Question: I have the following json response:
'''
[{"id":16,"name":"Madrid","country_id":2,"created_at":"2015-03-30T14:46:13.917Z","updated_at":"2015-03-30T14:46:13.917Z"},{"id":17,"name":"Barcelona","country_id":2,"created_at":"2015-03-30T14:46:13.920Z","updated_at":"2015-03-30T14:46:13.920Z"},{"id":18,"name":"Valencia","country_id":2,"created_at":"2015-03-30T14:46:13.923Z","updated_at":"2015-03-30T14:46:13.923Z"},{"id":19,"name":"Sevilla","country_id":2,"created_at":"2015-03-30T14:46:13.925Z","updated_at":"2015-03-30T14:46:13.925Z"},{"id":20,"name":"Zaragoza","country_id":2,"created_at":"2015-03-30T14:46:13.928Z","updated_at":"2015-03-30T14:46:13.928Z"},{"id":21,"name":"Malaga","country_id":2,"created_at":"2015-03-30T14:46:13.931Z","updated_at":"2015-03-30T14:46:13.931Z"},{"id":22,"name":"Las Palmas de Gran Canaria","country_id":2,"created_at":"2015-03-30T14:46:13.934Z","updated_at":"2015-03-30T14:46:13.934Z"},{"id":23,"name":"Bilbao","country_id":2,"created_at":"2015-03-30T14:46:13.937Z","updated_at":"2015-03-30T14:46:13.937Z"},{"id":24,"name":"Murcia","country_id":2,"created_at":"2015-03-30T14:46:13.940Z","updated_at":"2015-03-30T14:46:13.940Z"},{"id":25,"name":"Valladolid","country_id":2,"created_at":"2015-03-30T14:46:13.942Z","updated_at":"2015-03-30T14:46:13.942Z"},{"id":26,"name":"Cordoba","country_id":2,"created_at":"2015-03-30T14:46:13.945Z","updated_at":"2015-03-30T14:46:13.945Z"},{"id":27,"name":"Palma de Mallorca","country_id":2,"created_at":"2015-03-30T14:46:13.948Z","updated_at":"2015-03-30T14:46:13.948Z"},{"id":28,"name":"Vigo","country_id":2,"created_at":"2015-03-30T14:46:13.951Z","updated_at":"2015-03-30T14:46:13.951Z"},{"id":29,"name":"Alicante","country_id":2,"created_at":"2015-03-30T14:46:13.954Z","updated_at":"2015-03-30T14:46:13.954Z"},{"id":30,"name":"Gijon","country_id":2,"created_at":"2015-03-30T14:46:13.957Z","updated_at":"2015-03-30T14:46:13.957Z"},{"id":31,"name":"Hospital et de Llobregat","country_id":2,"created_at":"2015-03-30T14:46:13.960Z","updated_at":"2015-03-30T14:46:13.960Z"},{"id":32,"name":"La Coruna","country_id":2,"created_at":"2015-03-30T14:46:13.962Z","updated_at":"2015-03-30T14:46:13.962Z"},{"id":33,"name":"Vitoria-Gasteiz ","country_id":2,"created_at":"2015-03-30T14:46:13.966Z","updated_at":"2015-03-30T14:46:13.966Z"},{"id":34,"name":"Badalona","country_id":2,"created_at":"2015-03-30T14:46:13.969Z","updated_at":"2015-03-30T14:46:13.969Z"},{"id":35,"name":"Santa Cruz de Tenerife","country_id":2,"created_at":"2015-03-30T14:46:13.971Z","updated_at":"2015-03-30T14:46:13.971Z"},{"id":36,"name":"Oviedo","country_id":2,"created_at":"2015-03-30T14:46:13.974Z","updated_at":"2015-03-30T14:46:13.974Z"},{"id":37,"name":"Mostoles","country_id":2,"created_at":"2015-03-30T14:46:13.977Z","updated_at":"2015-03-30T14:46:13.977Z"},{"id":38,"name":"Elche","country_id":2,"created_at":"2015-03-30T14:46:13.981Z","updated_at":"2015-03-30T14:46:13.981Z"},{"id":39,"name":"Sabadell","country_id":2,"created_at":"2015-03-30T14:46:13.985Z","updated_at":"2015-03-30T14:46:13.985Z"},{"id":40,"name":"Santander","country_id":2,"created_at":"2015-03-30T14:46:13.988Z","updated_at":"2015-03-30T14:46:13.988Z"},{"id":41,"name":"Jerez de la Frontera","country_id":2,"created_at":"2015-03-30T14:46:13.991Z","updated_at":"2015-03-30T14:46:13.991Z"},{"id":42,"name":"San Sebastian","country_id":2,"created_at":"2015-03-30T14:46:13.994Z","updated_at":"2015-03-30T14:46:13.994Z"},{"id":43,"name":"Leganes","country_id":2,"created_at":"2015-03-30T14:46:13.997Z","updated_at":"2015-03-30T14:46:13.997Z"},{"id":44,"name":"Almeria","country_id":2,"created_at":"2015-03-30T14:46:14.000Z","updated_at":"2015-03-30T14:46:14.000Z"},{"id":45,"name":"Cartagena","country_id":2,"created_at":"2015-03-30T14:46:14.003Z","updated_at":"2015-03-30T14:46:14.003Z"},{"id":46,"name":"Tarrasa","country_id":2,"created_at":"2015-03-30T14:46:14.006Z","updated_at":"2015-03-30T14:46:14.006Z"},{"id":47,"name":"Alcala de Henares","country_id":2,"created_at":"2015-03-30T14:46:14.008Z","updated_at":"2015-03-30T14:46:14.008Z"},{"id":48,"name":"Fuenlabrada","country_id":2,"created_at":"2015-03-30T14:46:14.012Z","updated_at":"2015-03-30T14:46:14.012Z"},{"id":49,"name":"Pamplona","country_id":2,"created_at":"2015-03-30T14:46:14.015Z","updated_at":"2015-03-30T14:46:14.015Z"},{"id":50,"name":"Burgos","country_id":2,"created_at":"2015-03-30T14:46:14.018Z","updated_at":"2015-03-30T14:46:14.018Z"},{"id":51,"name":"Salamanca","country_id":2,"created_at":"2015-03-30T14:46:14.021Z","updated_at":"2015-03-30T14:46:14.021Z"},{"id":52,"name":"Albacete","country_id":2,"created_at":"2015-03-30T14:46:14.024Z","updated_at":"2015-03-30T14:46:14.024Z"},{"id":53,"name":"Leon","country_id":2,"created_at":"2015-03-30T14:46:14.027Z","updated_at":"2015-03-30T14:46:14.027Z"},{"id":54,"name":"Getafe","country_id":2,"created_at":"2015-03-30T14:46:14.030Z","updated_at":"2015-03-30T14:46:14.030Z"},{"id":55,"name":"Alcorcon","country_id":2,"created_at":"2015-03-30T14:46:14.033Z","updated_at":"2015-03-30T14:46:14.033Z"},{"id":56,"name":"Cadiz","country_id":2,"created_at":"2015-03-30T14:46:14.035Z","updated_at":"2015-03-30T14:46:14.035Z"},{"id":57,"name":"Huelva","country_id":2,"created_at":"2015-03-30T14:46:14.038Z","updated_at":"2015-03-30T14:46:14.038Z"},{"id":58,"name":"Castellon de la Plana","country_id":2,"created_at":"2015-03-30T14:46:14.041Z","updated_at":"2015-03-30T14:46:14.041Z"},{"id":59,"name":"Badajoz","country_id":2,"created_at":"2015-03-30T14:46:14.044Z","updated_at":"2015-03-30T14:46:14.044Z"},{"id":60,"name":"Logrono","country_id":2,"created_at":"2015-03-30T14:46:14.047Z","updated_at":"2015-03-30T14:46:14.047Z"},{"id":61,"name":"Santa Coloma de Gramanet","country_id":2,"created_at":"2015-03-30T14:46:14.050Z","updated_at":"2015-03-30T14:46:14.050Z"},{"id":62,"name":"La Laguna","country_id":2,"created_at":"2015-03-30T14:46:14.053Z","updated_at":"2015-03-30T14:46:14.053Z"},{"id":63,"name":"Lleida ","country_id":2,"created_at":"2015-03-30T14:46:14.055Z","updated_at":"2015-03-30T14:46:14.055Z"},{"id":64,"name":"Tarragona","country_id":2,"created_at":"2015-03-30T14:46:14.058Z","updated_at":"2015-03-30T14:46:14.058Z"}]
'''
This is the code on my controller to get this data:
'''
def find_cities
@cities = City.where(country_id: params[:country_id]).all
respond_to do |format|
format.json { render json: {cities: @cities}, success: 200 }
end
end
'''
But I can't get the data I tried:
'''
success: function(data){
for( var i=0; i<data.length; i++ ){
alert( data[i].photo.photo_file_size );
}
}
success: function(data){
var cities = $.parseJSON(data);
}
success: function(data) {
console.log(data.lenght);
},
'''
etc etc etc, but I always get:
> undefined
or
> SyntaxError: JSON.parse: unexpected character at line 1 column 2 of
the JSON data
Thanks for your help.
UPDATE IMAGE NETWORK INSPECTOR

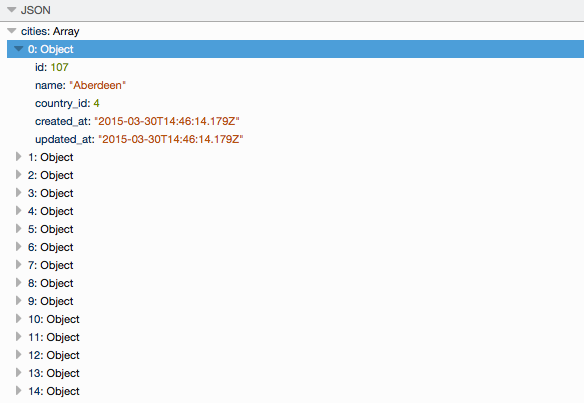
Answer: please using dataType:'json' in your ajax code:
'''
$.ajax({
url:"save.php",
dataType: "json",
success:function(data) {
handleData(data);
}
});
'''